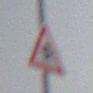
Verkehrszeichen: Vorfahrt
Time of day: MorningAfternoon
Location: Outdoor (Nature)
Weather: PartlyCloudy
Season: NotSpecified
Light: Natural